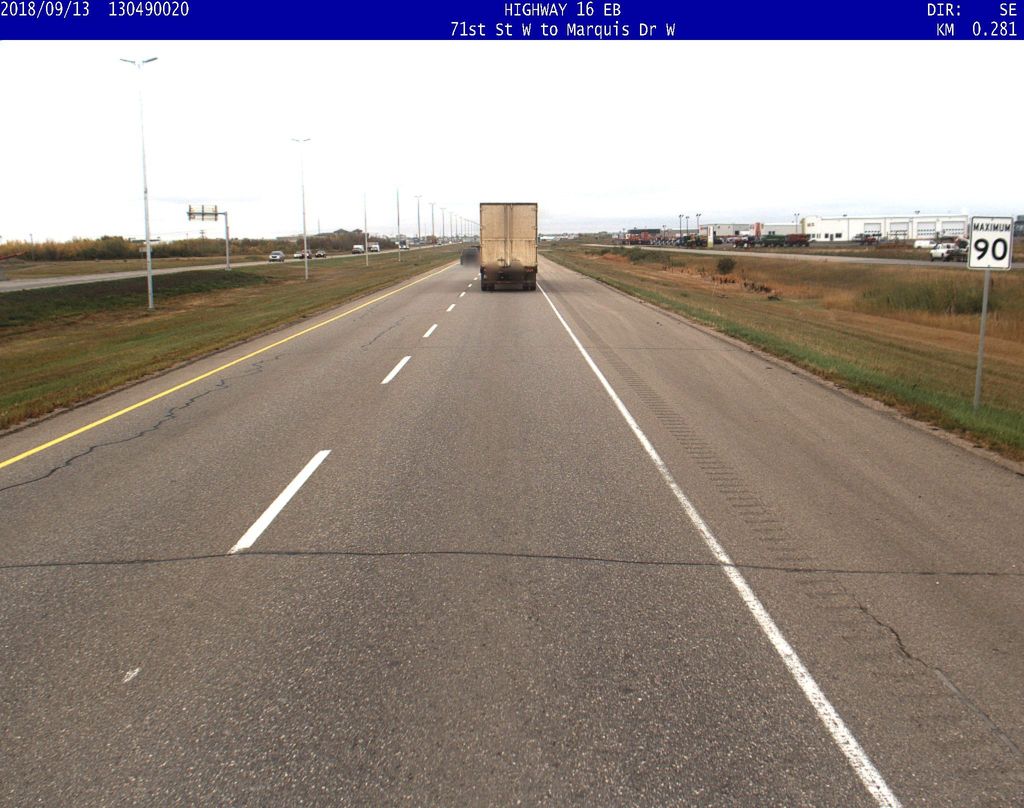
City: saskatoon